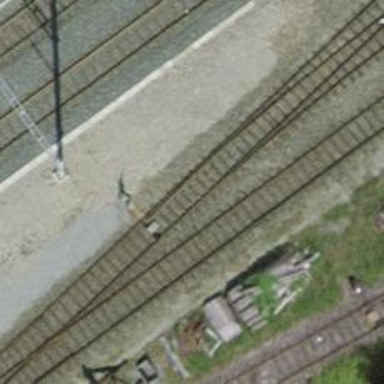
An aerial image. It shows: Railway yard with one track in service.